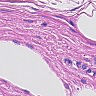
Metastatic tissue present: no